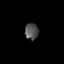
Tissue: prostate
Cell type: Fibroblasts
Senescence score: 0.7026
Nuclear area (px): 212
Mean DAPI intensity: 83.302